Interaction volume radius: 5 \u00c5
Interaction volume height: 20 \u00c5
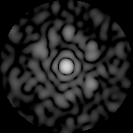
Disorder parameter: 0.6715